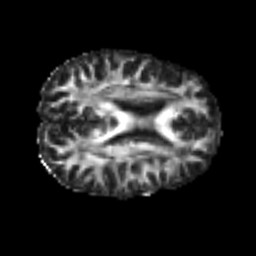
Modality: FA
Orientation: axial
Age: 53
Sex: male
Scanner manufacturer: siemens
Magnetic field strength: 3 T
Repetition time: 4.999 s
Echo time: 0.07946 s